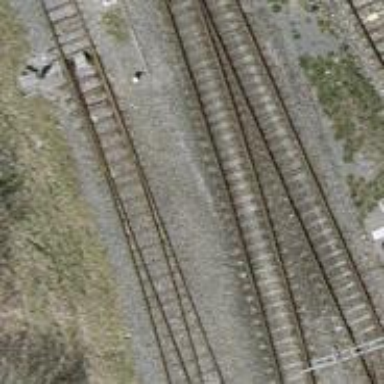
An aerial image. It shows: Railway switch.